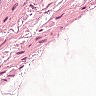
Metastatic tissue present: no